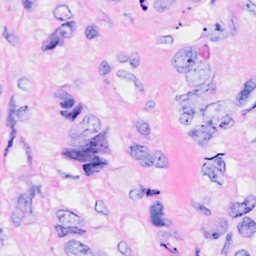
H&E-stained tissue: Breast